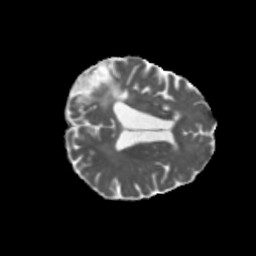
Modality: MD
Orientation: axial
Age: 68
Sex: female
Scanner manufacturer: siemens
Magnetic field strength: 3 T
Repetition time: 5.47 s
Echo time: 0.0854 s